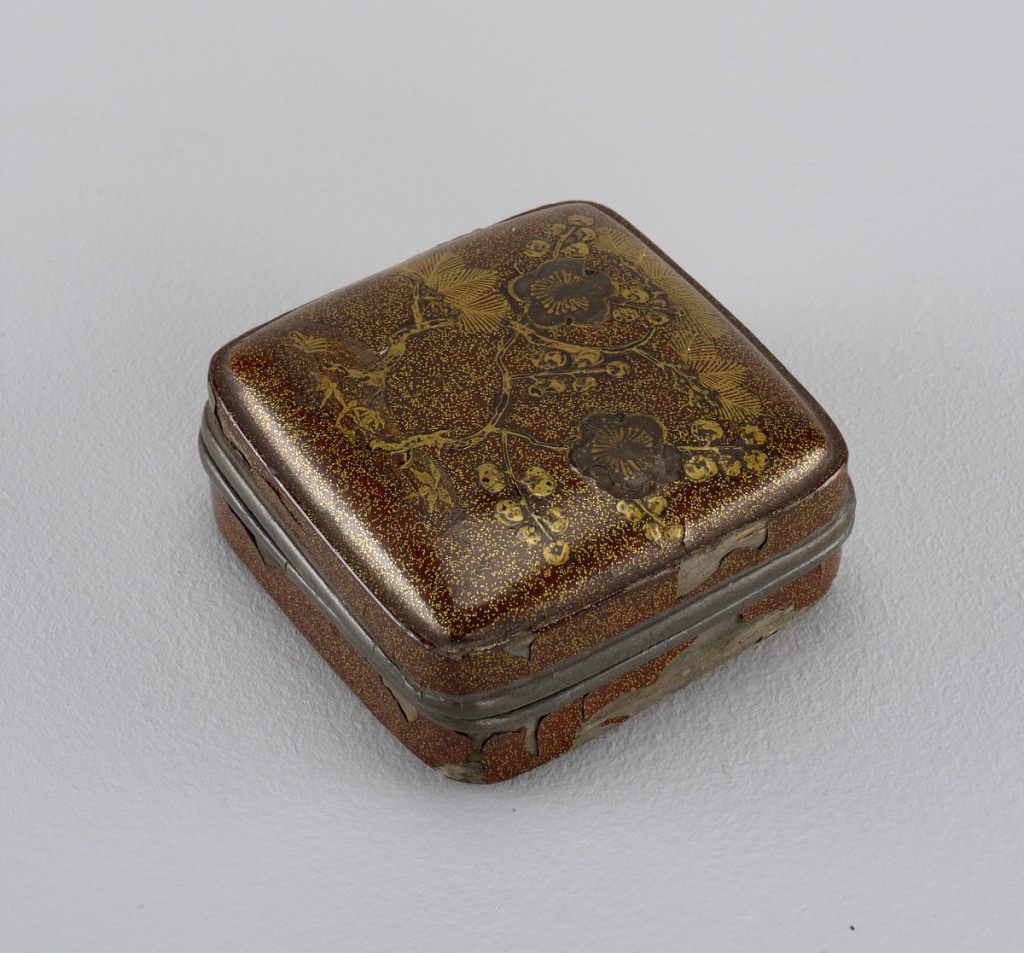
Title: Cover
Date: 1875–1900
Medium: Lacquered wood, pewter
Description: Ji-maki on brown lacquer on exterior and interior of cover and interior of lower section. Makie on cover of pine tree and tree with two large silvered camellias. Pine branch on interior of lid and of lower section. Pewter rims.